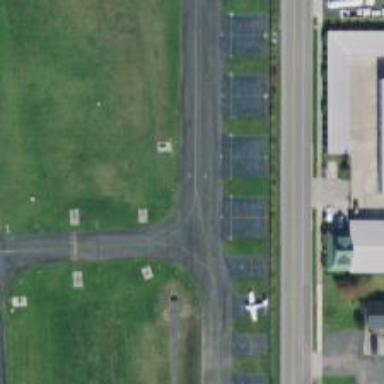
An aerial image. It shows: Asphalt taxiway in the airport.